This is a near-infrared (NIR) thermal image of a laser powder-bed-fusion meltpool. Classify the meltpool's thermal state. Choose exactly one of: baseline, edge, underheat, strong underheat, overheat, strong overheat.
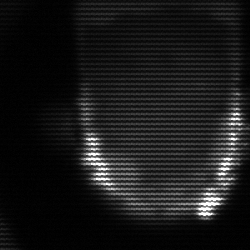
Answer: baseline